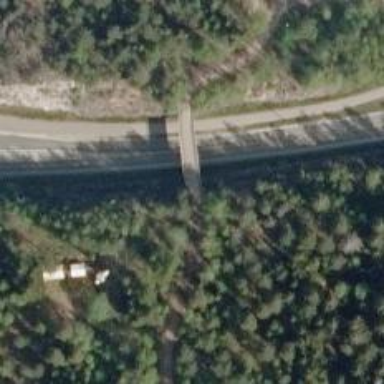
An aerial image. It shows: Asphalt footway on bridge designed for Nordic skiing. The piste is of intermediate difficulty and is groomed for classic and skating styles.